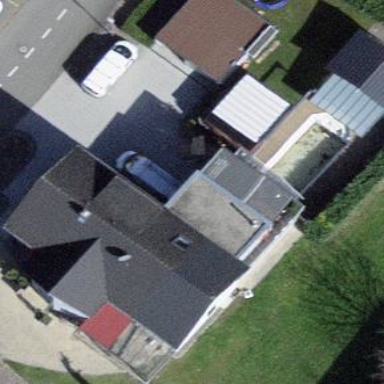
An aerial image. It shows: Simple and straightforward house.